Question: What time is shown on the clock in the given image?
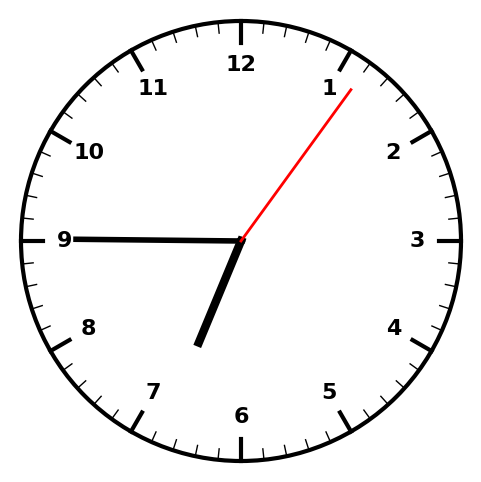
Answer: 06:45:06